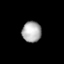
Tissue: lung
Cell type: Others
Senescence score: 0.1737
Nuclear area (px): 392
Mean DAPI intensity: 172.207